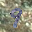
Label: 9